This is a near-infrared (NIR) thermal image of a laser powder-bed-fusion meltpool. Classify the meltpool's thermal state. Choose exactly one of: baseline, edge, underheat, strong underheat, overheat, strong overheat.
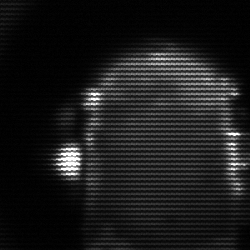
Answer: baseline